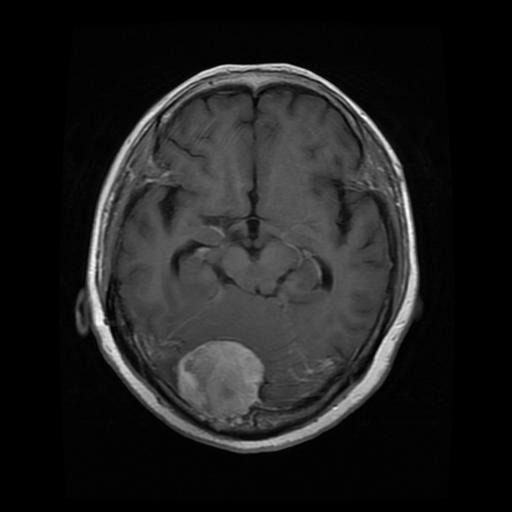
Label: meningioma